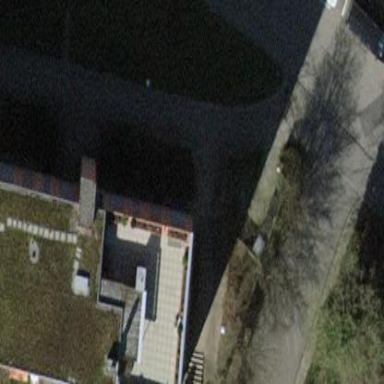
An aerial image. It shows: Apartment building with flat roof.